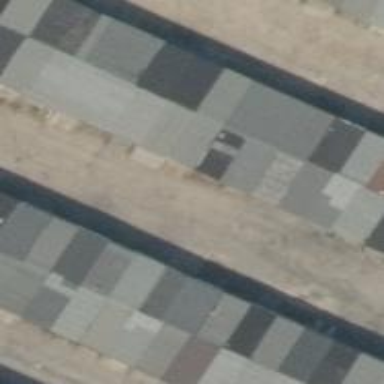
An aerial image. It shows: Group of garages.